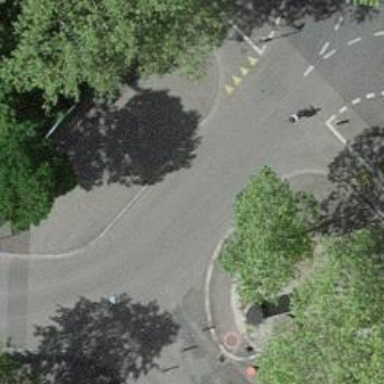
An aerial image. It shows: Unmarked road crossing.